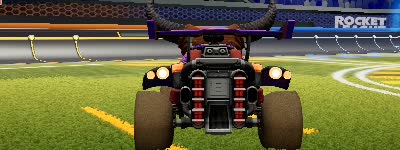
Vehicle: octane